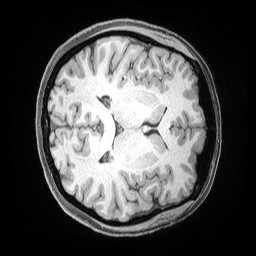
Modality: T1w
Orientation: axial
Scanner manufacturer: siemens
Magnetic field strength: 3 T
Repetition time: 2.53 s
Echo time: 0.00169 s